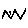
Label: zigzag